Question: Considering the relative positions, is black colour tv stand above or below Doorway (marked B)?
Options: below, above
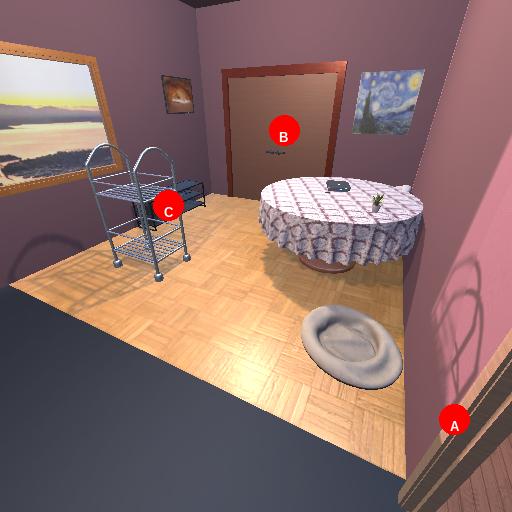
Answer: below